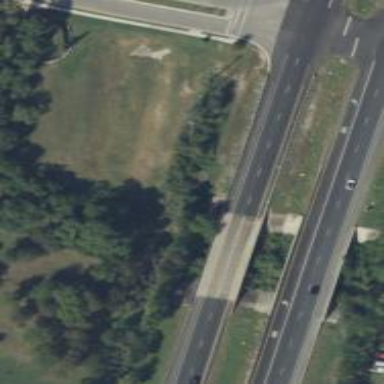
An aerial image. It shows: Trunk highway with expressway features.